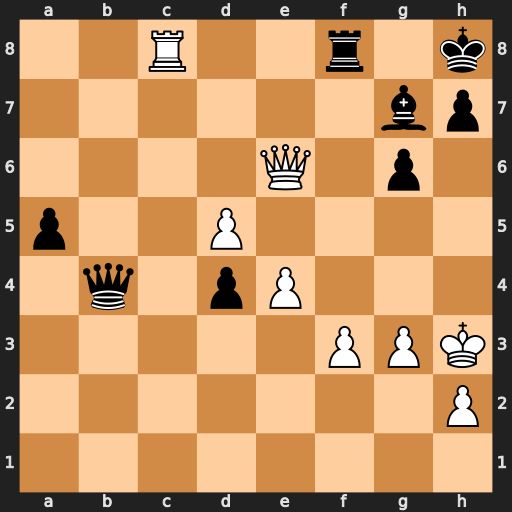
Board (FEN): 2R2r1k/6bp/4Q1p1/p2P4/1q1pP3/5PPK/7P/8
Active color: w
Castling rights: -
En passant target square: -
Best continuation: d6 Qb5 Rxf8+ Bxf8 d7 Qg5 Qe8